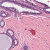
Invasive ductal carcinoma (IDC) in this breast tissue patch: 0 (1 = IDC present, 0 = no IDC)